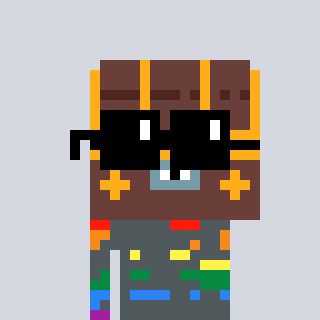
a pixel art character with square black sunglasses, a treasure chest-shaped head and a slimegreen-colored body on a cool background